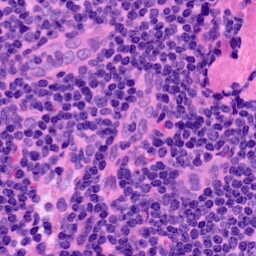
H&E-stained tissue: LymphNode